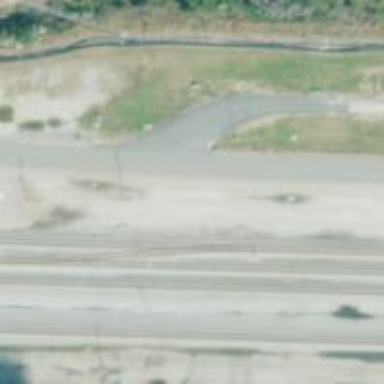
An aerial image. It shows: Railway spur service.